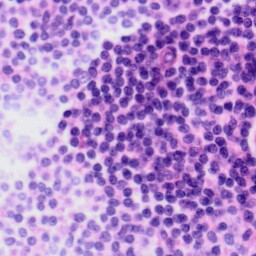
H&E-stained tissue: Tonsil